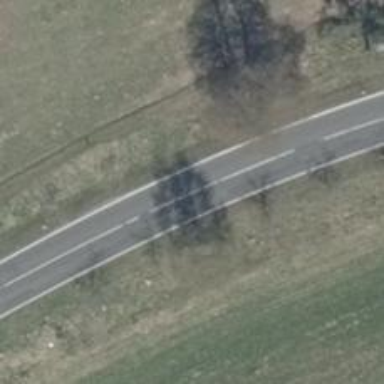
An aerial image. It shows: Secondary road with asphalt surface.